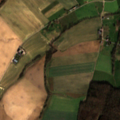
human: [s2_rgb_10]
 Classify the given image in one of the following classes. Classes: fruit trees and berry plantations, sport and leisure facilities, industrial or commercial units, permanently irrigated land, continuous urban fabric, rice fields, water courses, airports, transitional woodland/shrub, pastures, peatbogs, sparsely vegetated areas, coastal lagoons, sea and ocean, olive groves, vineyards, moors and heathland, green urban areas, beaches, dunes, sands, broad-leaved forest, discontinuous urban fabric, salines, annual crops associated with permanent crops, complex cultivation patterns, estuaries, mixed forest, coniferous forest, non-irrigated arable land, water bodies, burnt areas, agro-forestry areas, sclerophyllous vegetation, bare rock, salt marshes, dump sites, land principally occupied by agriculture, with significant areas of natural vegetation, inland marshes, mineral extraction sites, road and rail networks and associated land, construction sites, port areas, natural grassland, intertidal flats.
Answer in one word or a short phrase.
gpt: non-irrigated arable land, pastures, broad-leaved forest